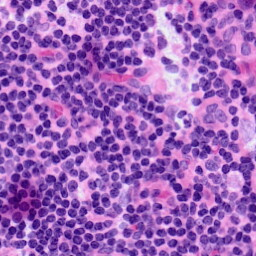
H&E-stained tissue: LymphNode